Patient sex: M
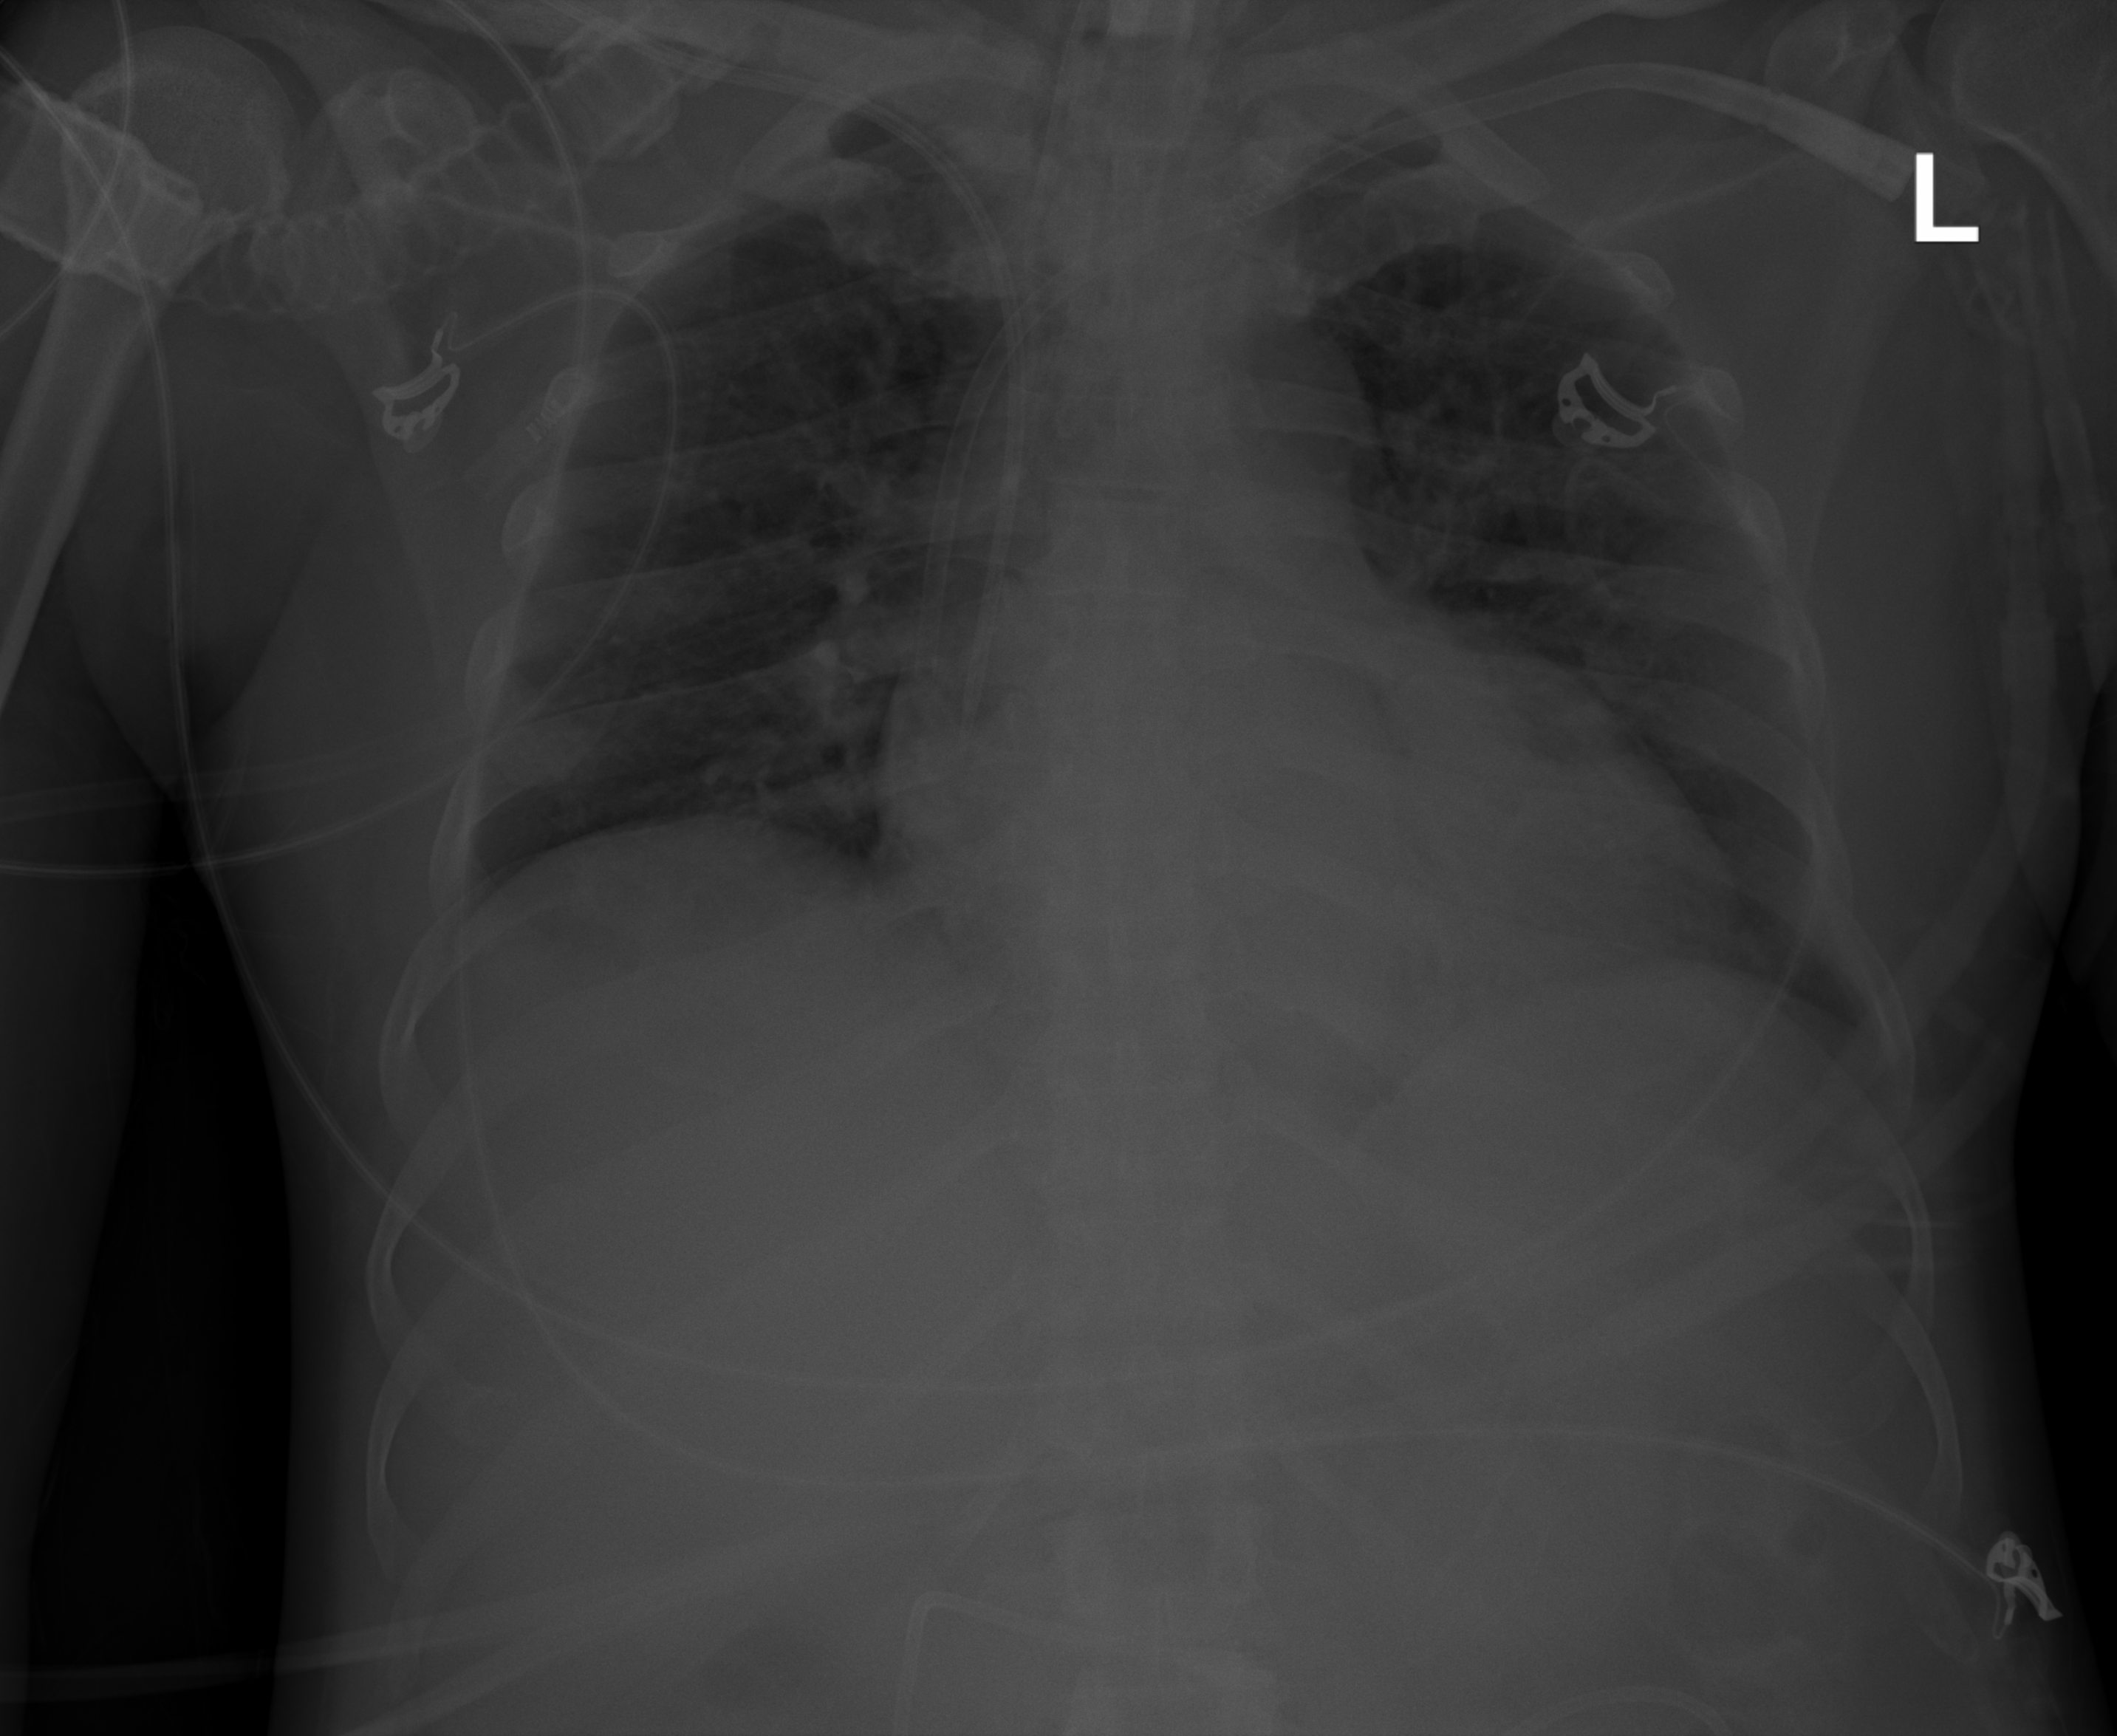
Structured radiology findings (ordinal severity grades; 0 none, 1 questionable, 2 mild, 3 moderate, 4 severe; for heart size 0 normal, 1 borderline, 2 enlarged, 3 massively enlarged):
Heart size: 2
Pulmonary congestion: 2
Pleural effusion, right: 0
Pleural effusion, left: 0
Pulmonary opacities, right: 2
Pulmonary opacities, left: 2
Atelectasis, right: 0
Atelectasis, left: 2